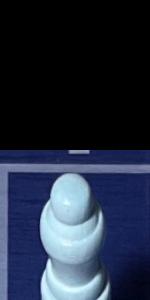
Label: Empty